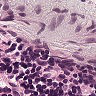
Metastatic tissue present: no